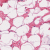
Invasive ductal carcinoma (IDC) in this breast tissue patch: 0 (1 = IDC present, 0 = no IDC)